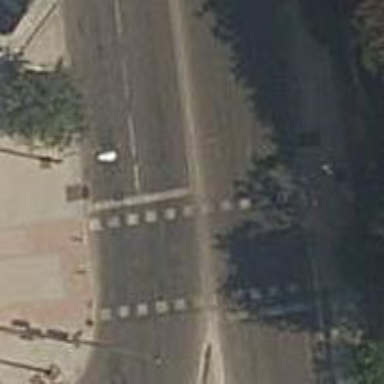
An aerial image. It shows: Traffic signals at road crossing.